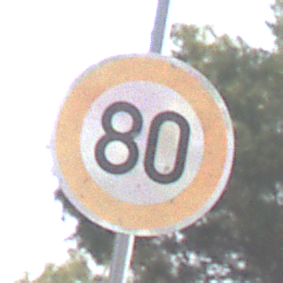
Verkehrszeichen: Geschwindigkeit80
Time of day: MorningAfternoon
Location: Outdoor (Nature)
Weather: PartlyCloudy
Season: NotSpecified
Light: Natural